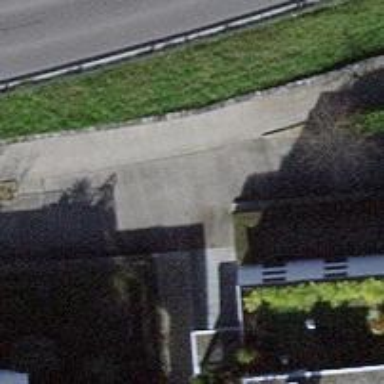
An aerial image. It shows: Road with steps.